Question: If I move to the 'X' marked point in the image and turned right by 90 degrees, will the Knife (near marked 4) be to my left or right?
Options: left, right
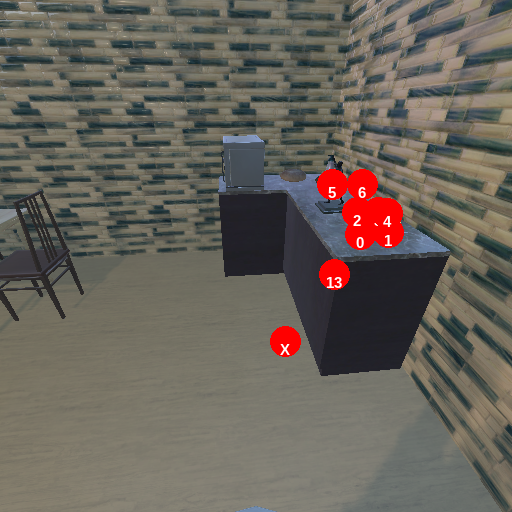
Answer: left